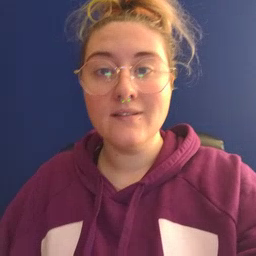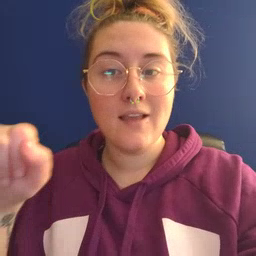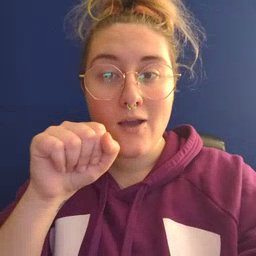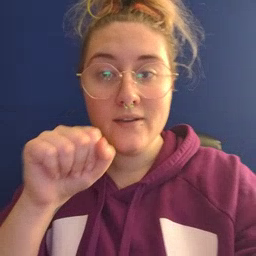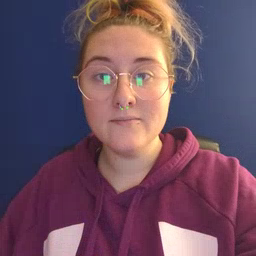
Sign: carrot